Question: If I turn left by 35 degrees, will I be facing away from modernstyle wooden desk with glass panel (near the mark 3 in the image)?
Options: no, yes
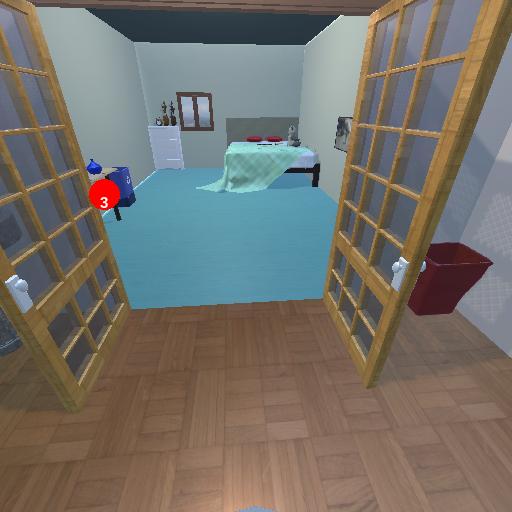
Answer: no